Field crop: tomato
Growth stage: 1
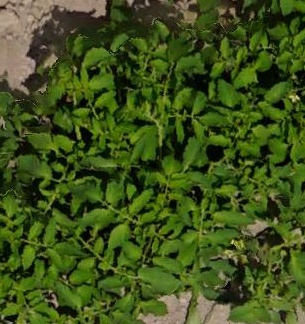
Species: tomato